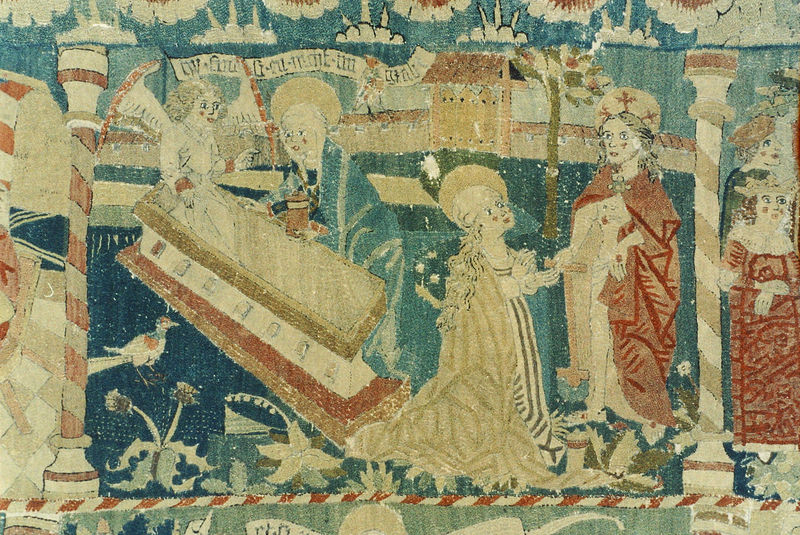
Titel: Bildvita Maria Magdalenas
Standort: Erfurt, Ursulinenkloster (EU - D - Thüringen)
Schlagwörter: baum, blau, flügel, himmel, mann, umhang, vogel, grün, stadt, blume, blumen, frau, säule, dach, dame, rot, malerei, ornament, teppich, vögel, mantel, krone, engel, löwenzahn, dächer, banner, könig, gobelin, detail, ornamente, wandmalerei, knien, friedhof, altar, heiligenschein, sarg, christus, grab, jesus, christlich, mittelalter, wolkne, königin, fresko, maiglöckchen, textil, maria, anbetung, fresco, auferstehung, spruchband, schriftband, auferstanden, lfresko